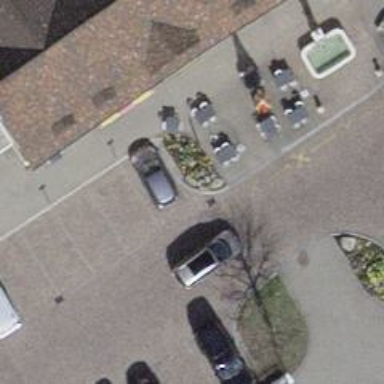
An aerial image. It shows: Parking aisle designated as service road.